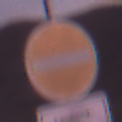
Verkehrszeichen: VerbotDerEinfahrt
Zusatzzeichen unten: BesondereFahrzeugeUndTransportgueter6
Umgebung: Outdoor, Nature
Tageszeit: Dawn
Wetter: PartlyCloudy
Licht: Natural
Jahreszeit: NotSpecified
Kontrast: MediumContrast